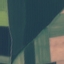
Land use / land cover: AnnualCrop